Question: How to have a fullscreen application ( no title bar ) nad have actionbar for all devices?
When i use
'''
this.requestWindowFeature(Window.FEATURE_NO_TITLE);
getWindow().setFlags(WindowManager.LayoutParams.FLAG_FULLSCREEN,
WindowManager.LayoutParams.FLAG_FULLSCREEN);
'''
actionbar removed.and if i change it to
'''
this.requestWindowFeature(Window.FEATURE_ACTION_BAR | Window.FEATURE_NO_TITLE);
getWindow().setFlags(WindowManager.LayoutParams.FLAG_FULLSCREEN,
WindowManager.LayoutParams.FLAG_FULLSCREEN);
'''
i have a fullscreen application with action bar output is look like

and myLayout.xml :
'''
<?xml version="1.0" encoding="utf-8"?>
<LinearLayout xmlns:android="http://schemas.android.com/apk/res/android"
android:layout_width="fill_parent"
android:layout_height="fill_parent"
android:orientation="vertical"
android:padding="20dip">
<TextView
android:id="@+id/text"
android:layout_width="fill_parent"
android:layout_height="wrap_content" />
</LinearLayout>
'''
By the way,i'm going to use Sherlock , and wanna ActionItems ( first item in sherlock's samples ) , but with no titlebar.
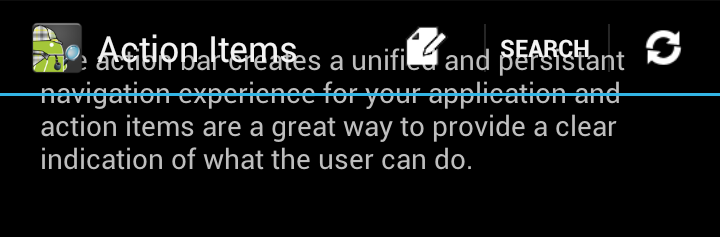
Answer: Put it on style.xml:
'''
<style name="MyTheme" parent="Theme.Sherlock.Light.DarkActionbar">
<item name="android:windowFullScreen">true</item>
<item name="android:windowContentOverlay">@null</item>
</style>
'''
And use it in manifest like this:
'''
<activity android:name="MainActivity" android:theme="@style/MyTheme"></activity>
'''